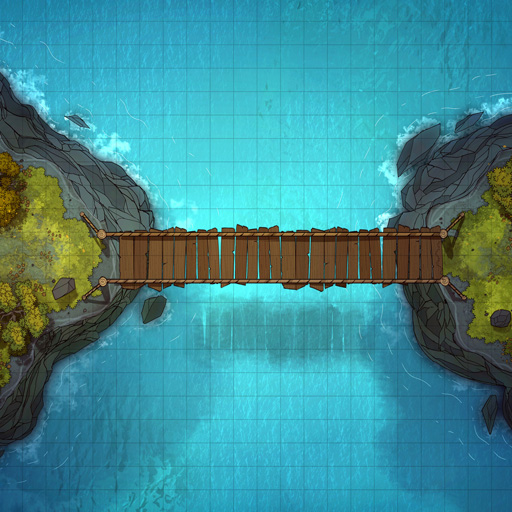
A D&D Grid Map a wooden bridge between two cliffs with water in the background (Cliffside Hanging Bridge Map)